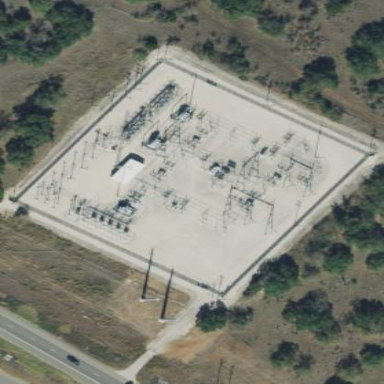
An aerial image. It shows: There is distribution substation enclosed by fence.